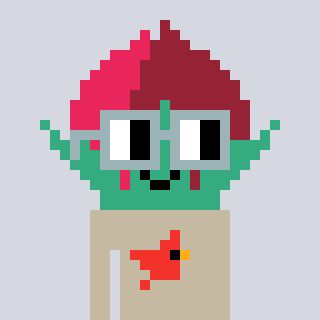
a pixel art character with square dark gray glasses, a rosebud-shaped head and a bege-colored body on a cool background